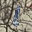
Label: 1